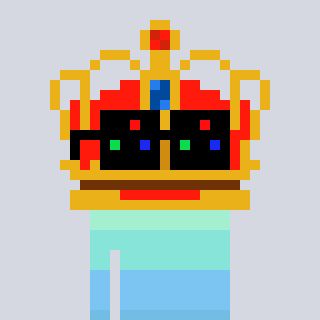
a pixel art character with square black sunglasses, a crown-shaped head and a bege-colored body on a cool background